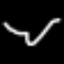
Label: squiggle